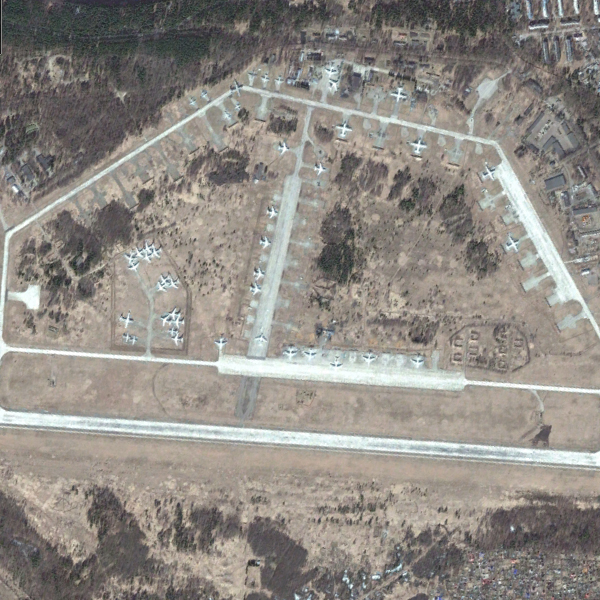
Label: Airport